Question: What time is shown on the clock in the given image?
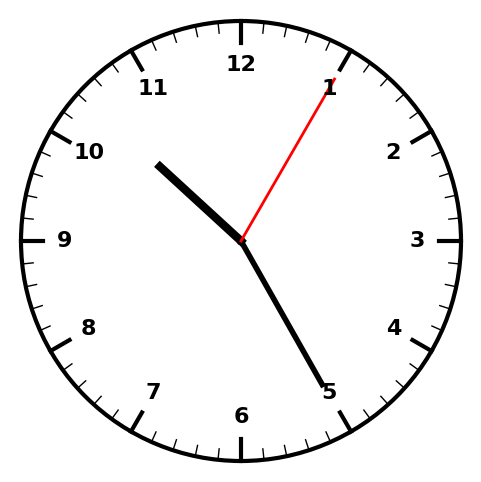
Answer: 10:25:05